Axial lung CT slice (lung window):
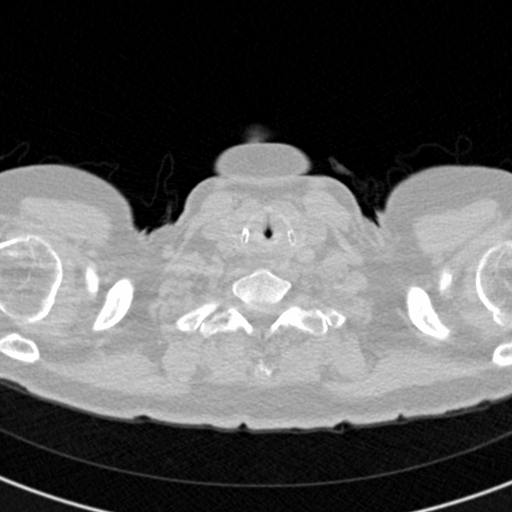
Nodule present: no